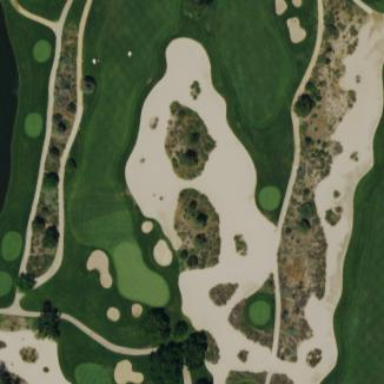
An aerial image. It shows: Sandy area is golf bunker.